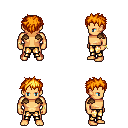
a pixel art fantasy rpg character, male body template, human, tanned skin, leather shoulder armor, gold greaves, light blonde bedhead hairstyle, bracelets, four views (front, back, left, right), 2x2 character sprite sheet, small pixel art, hard edges, no anti-aliasing